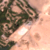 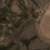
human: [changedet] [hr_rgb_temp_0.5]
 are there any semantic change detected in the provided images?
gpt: Many houses and green areas were built in this area.